Question: I am trying to create multiple linear layouts inside main LinearLayout. But i am having some trouble with margin. Here is my code and output: -
'''
public class CustomActivity extends Activity {
private LinearLayout mainLayout;
Float value;
int dpi;
private String[] data = new String[] {"Hello World", "Hello World", "Hello World", "Hello World", ""};
@Override
public void onCreate(Bundle savedInstanceState) {
super.onCreate(savedInstanceState);
setContentView(R.layout.activity_custom);
mainLayout = (LinearLayout)findViewById(R.id.mainLayout);
mainLayout.setOrientation(LinearLayout.VERTICAL);
value = TypedValue.applyDimension(TypedValue.COMPLEX_UNIT_DIP, 10, getResources().getDisplayMetrics());
dpi = Math.round(value);
addLayouts();
}
private void addLayouts() {
int marginBottom = 0;
int count = 0;
for (int i = 0; i < data.length; i++) {
OutLinedLL linearLayout = new OutLinedLL(this);
LinearLayout.LayoutParams params = new LinearLayout.LayoutParams(dpi*22,dpi*35);
if(i==0)
{
linearLayout.setBackgroundColor(Color.RED);
params.setMargins(dpi*7, dpi, dpi*4, marginBottom);
linearLayout.setLayoutParams(params);
mainLayout.addView(linearLayout);
}
else
{
count += dpi*2;
Log.e("Count", count+"");
marginBottom -= (dpi*28)+count;
Log.e("Margin Bottom", marginBottom+"");
linearLayout.setBackgroundColor(Color.GREEN);
params.setMargins(dpi*7, dpi, dpi*4, marginBottom);
linearLayout.setLayoutParams(params);
mainLayout.addView(linearLayout);
}
marginBottom = 0;
}
}
@Override
public boolean onCreateOptionsMenu(Menu menu) {
getMenuInflater().inflate(R.menu.activity_custom, menu);
return true;
}
}
'''
Stack Trace: -
'''
09-29 11:49:23.844: E/Count(16149): 40
09-29 11:49:23.844: E/Margin Bottom(16149): -600
09-29 11:49:23.852: E/Count(16149): 80
09-29 11:49:23.852: E/Margin Bottom(16149): -640
09-29 11:49:23.852: E/Count(16149): 120
09-29 11:49:23.852: E/Margin Bottom(16149): -680
09-29 11:49:23.852: E/Count(16149): 160
09-29 11:49:23.852: E/Margin Bottom(16149): -720
'''
Output :-
As you can see margin bottom isn't same for all the layouts. I am unable to find out why its happening. I am trying to learn custom views at the moment so any help would be really appreciated.
Thanks.
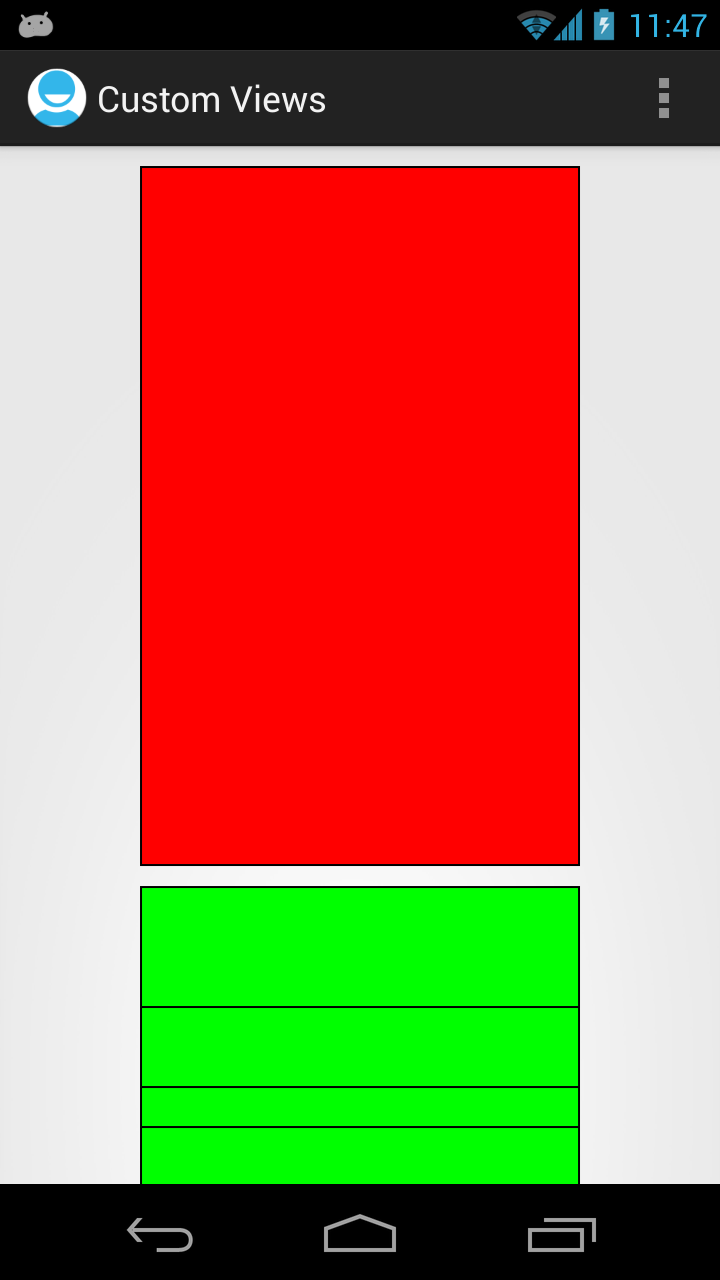
Answer: I think this bit is your problem:
'''
marginBottom -= (dpi*28)+count;
'''
You are changing the amount of margin on each loop through. Just set it to a static value and all your views should have the same margin.